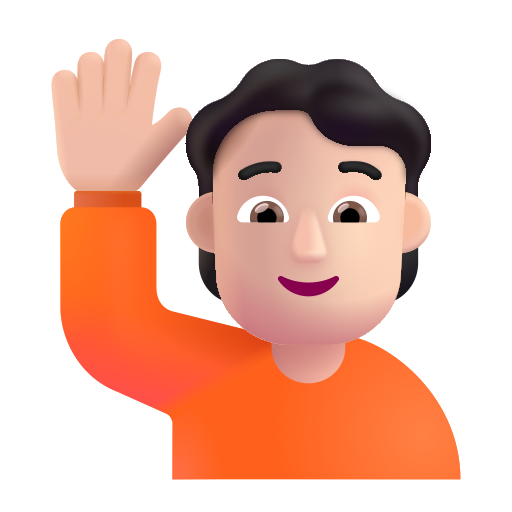
person raising hand color light